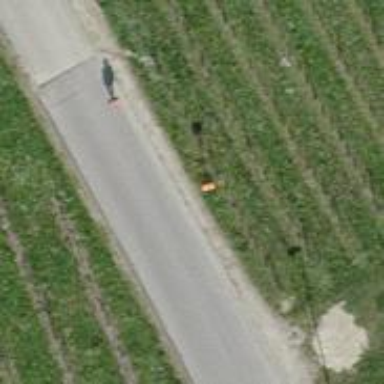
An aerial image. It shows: Pole supporting pipeline marker with roof cover.